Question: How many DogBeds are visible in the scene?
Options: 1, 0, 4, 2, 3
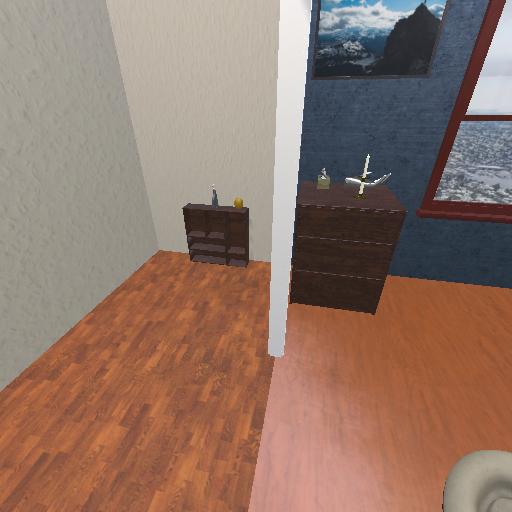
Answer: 1